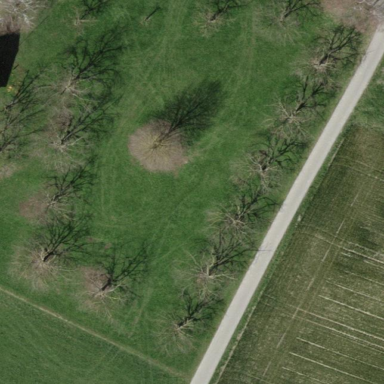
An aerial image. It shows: Orchard.